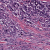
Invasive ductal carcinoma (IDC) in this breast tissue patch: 1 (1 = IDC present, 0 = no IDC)